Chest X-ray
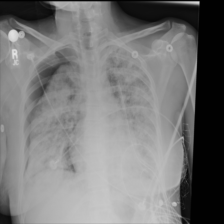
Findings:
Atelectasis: negative
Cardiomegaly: negative
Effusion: negative
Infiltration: positive
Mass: negative
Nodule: negative
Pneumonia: negative
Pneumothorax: positive
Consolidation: negative
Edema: negative
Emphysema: negative
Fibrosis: negative
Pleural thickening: negative
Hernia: negative